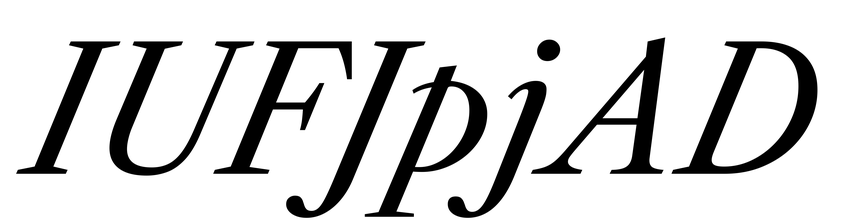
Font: LibreCaslonText-Italic_Italic